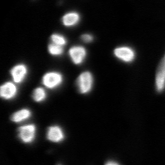
Tissue sample: ovarian
Magnification: 5.0x
Cell type: Smooth muscle cells
Senescence state: normal